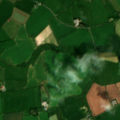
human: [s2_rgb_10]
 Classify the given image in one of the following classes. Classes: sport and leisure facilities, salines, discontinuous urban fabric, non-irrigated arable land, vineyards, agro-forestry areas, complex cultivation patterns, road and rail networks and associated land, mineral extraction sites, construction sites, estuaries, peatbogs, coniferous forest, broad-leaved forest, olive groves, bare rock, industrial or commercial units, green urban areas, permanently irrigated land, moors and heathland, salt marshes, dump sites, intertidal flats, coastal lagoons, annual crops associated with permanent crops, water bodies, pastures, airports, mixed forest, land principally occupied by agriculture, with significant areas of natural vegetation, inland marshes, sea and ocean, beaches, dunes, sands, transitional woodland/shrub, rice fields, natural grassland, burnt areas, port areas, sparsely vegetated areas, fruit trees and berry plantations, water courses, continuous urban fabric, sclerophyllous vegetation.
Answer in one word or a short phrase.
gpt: non-irrigated arable land, pastures